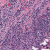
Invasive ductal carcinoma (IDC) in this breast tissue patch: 0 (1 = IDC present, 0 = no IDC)